Interaction volume radius: 10 \u00c5
Interaction volume height: 10 \u00c5
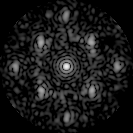
Disorder parameter: 0.4708